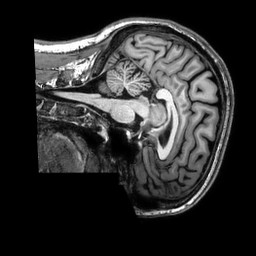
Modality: T1w
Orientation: sagittal
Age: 30
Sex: female
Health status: healthy
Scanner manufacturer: philips
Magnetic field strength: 3 T
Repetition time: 0.009 s
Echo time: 0.003996 s